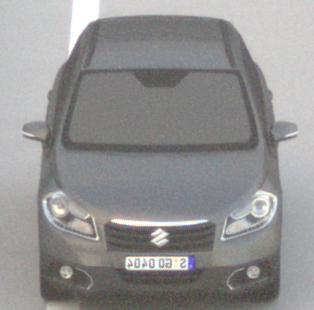
Make: Suzuki
Model: SX4 S-Cross 1.6
Detailed model: SX4 (II) S-Cross
Model produced from: 2013/10
Model produced until: 2015/08
Doors: 5
Color: gray
Road condition: dry road
Daytime: sunrise or sunset
Contrast: low contrast